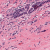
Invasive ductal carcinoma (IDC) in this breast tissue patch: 1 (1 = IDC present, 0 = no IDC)